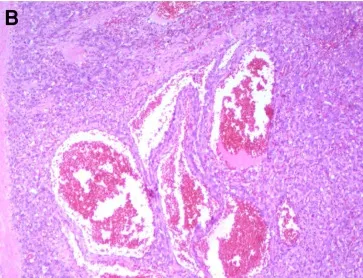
Histology and immunohistochemistry of the masses. Malignant tumor derived from mesenchymal tissue, with obvious cell atypia, many mitoses, large areas of hemorrhage and necrosis, rich blood vessels, invasion of surrounding muscle tissue with HE staining.
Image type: pathology (immunostaining)